Question: I have a bit of code that looks like
'''
<ul class="dropdown-menu">
<li><a href="Pages/logout8.html">Login</a></li>
</ul>
'''
that makes an element that looks like

Is there anyway I can remove the underline. I've tried switching the ul tag to but that didn't work.
Any thoughts? Thanks.
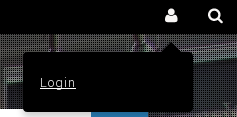
Answer: You just have to add in CSS:
'''
.dropdown-menu li a {
text-decoration: none;
}
'''
To disable all text-decorations like underline.